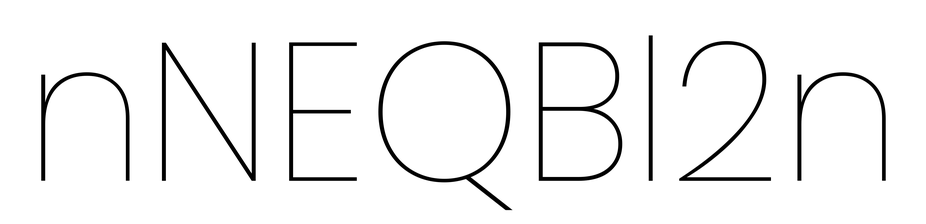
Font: Poppins-Thin